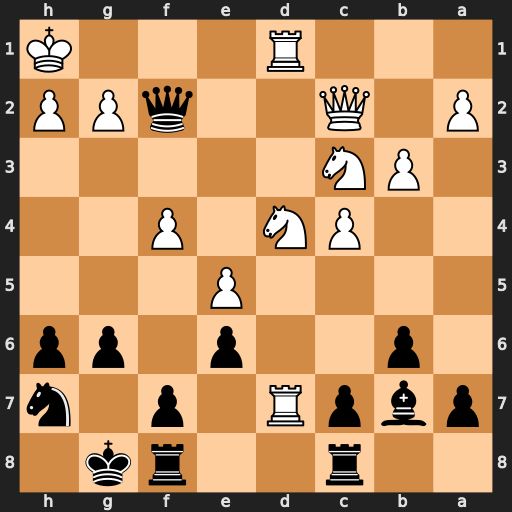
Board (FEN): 2r2rk1/pbpR1p1n/1p2p1pp/4P3/2PN1P2/1PN5/P1Q2qPP/3R3K
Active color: b
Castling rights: -
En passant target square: -
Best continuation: Bxg2#